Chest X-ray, PA view. Patient: 62 years old, sex M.
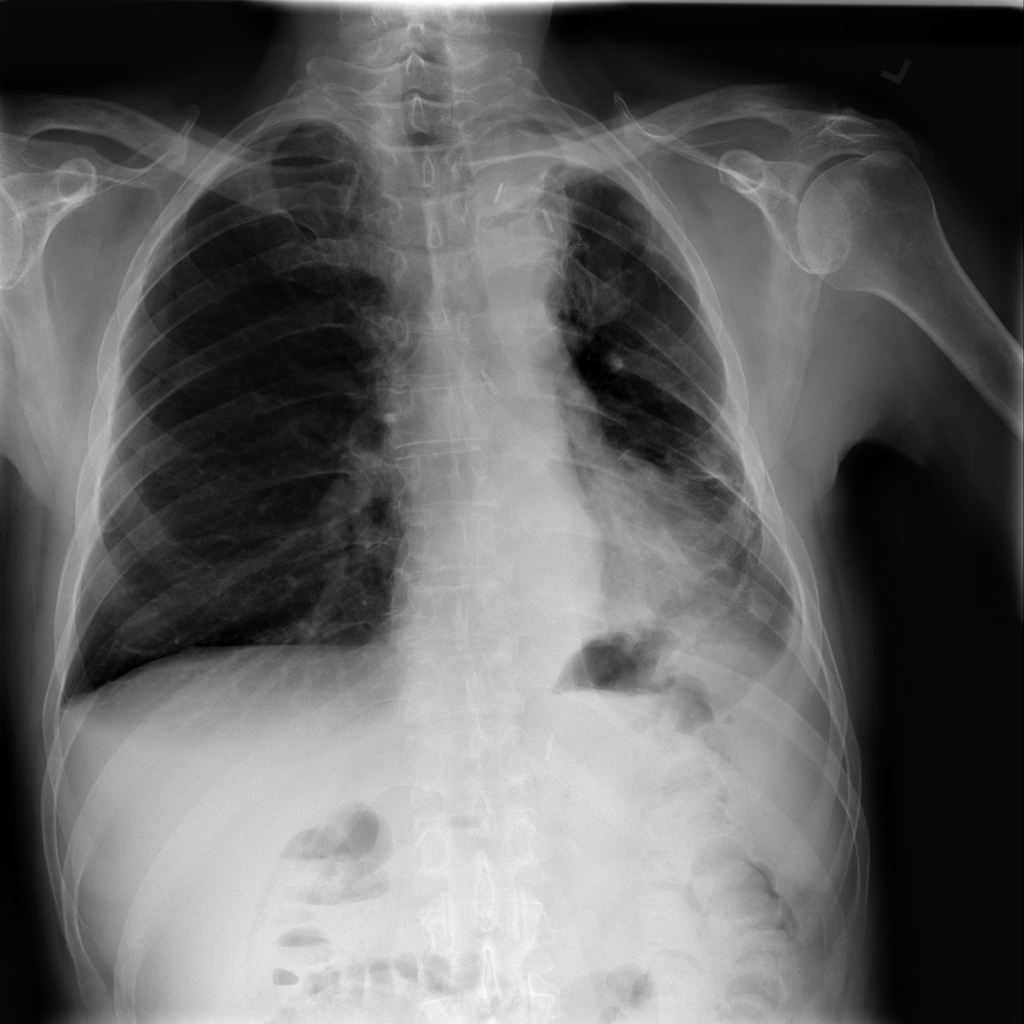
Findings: Mass